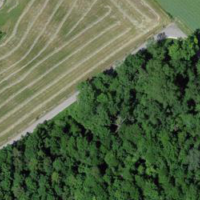
EUNIS habitat code: 55
Species observed at this site:
Corvus corone
Turdus philomelos
Fulica atra
Emberiza citrinella
Dendrocopos major
Buteo buteo
Jynx torquilla
Sylvia atricapilla
Chroicocephalus ridibundus
Phylloscopus collybita
Larus michahellis
Ardea alba
Erithacus rubecula
Dryocopus martius
Pica pica
Phoenicurus ochruros
Phoenicurus phoenicurus
Columba livia
Falco tinnunculus
Corvus corax
Ficedula hypoleuca
Sturnus vulgaris
Chloris chloris
Troglodytes troglodytes
Passer domesticus
Fringilla coelebs
Carduelis carduelis
Turdus merula
Columba palumbus
Passer montanus
Phalacrocorax carbo
Euonymus europaeus
Parus major
Hirundo rustica
Milvus migrans
Milvus milvus
Oriolus oriolus
Motacilla alba
Delichon urbicum